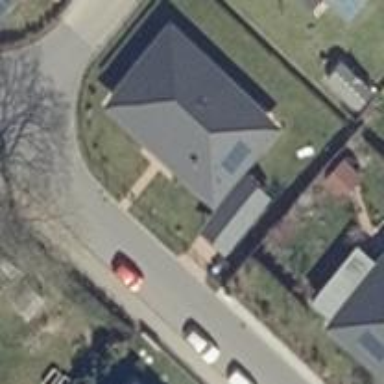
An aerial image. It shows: Detached building.